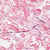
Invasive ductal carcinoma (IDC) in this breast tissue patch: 0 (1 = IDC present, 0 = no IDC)